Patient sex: M
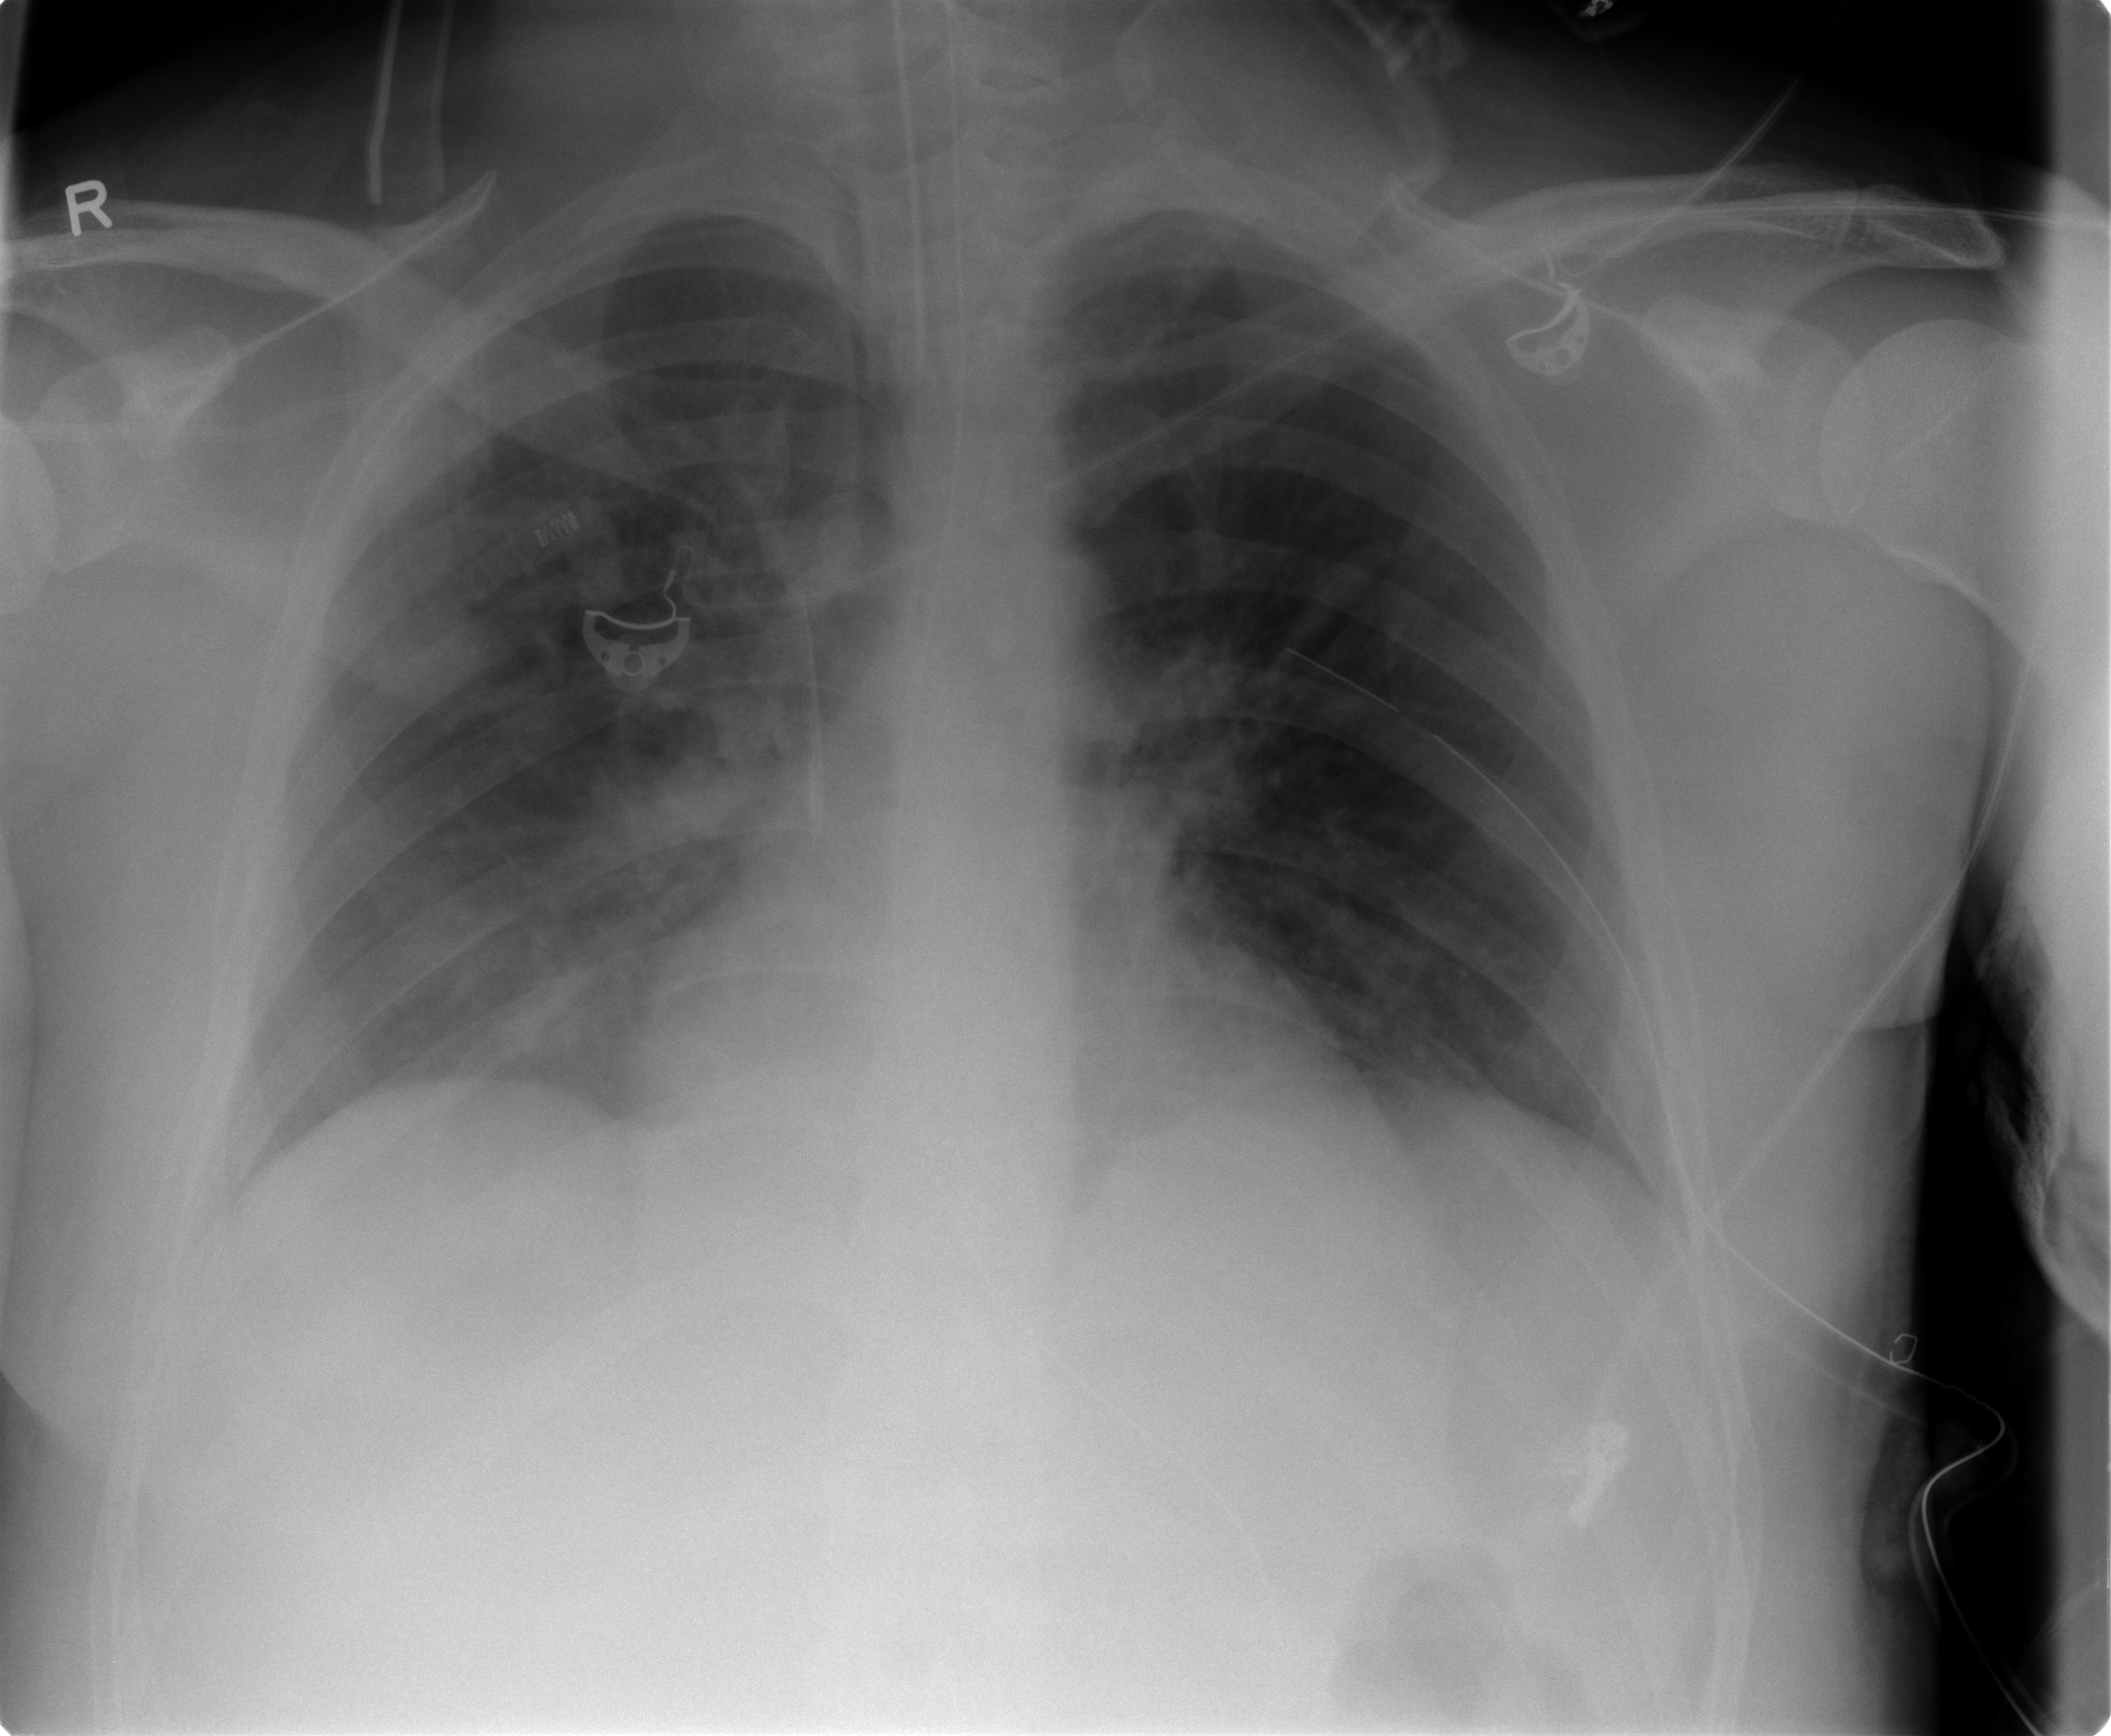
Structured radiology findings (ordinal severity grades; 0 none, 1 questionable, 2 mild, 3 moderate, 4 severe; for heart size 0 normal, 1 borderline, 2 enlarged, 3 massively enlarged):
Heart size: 1
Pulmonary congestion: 2
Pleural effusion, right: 0
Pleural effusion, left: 0
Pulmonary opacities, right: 2
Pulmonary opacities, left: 2
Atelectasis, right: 2
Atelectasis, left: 2